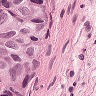
Metastatic tissue present: yes